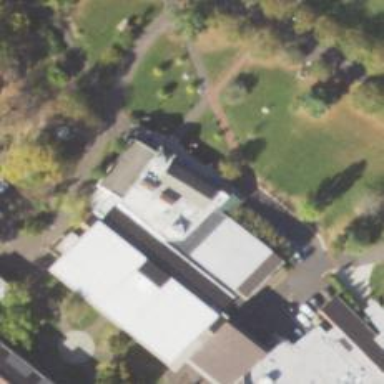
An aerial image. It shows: College building.